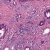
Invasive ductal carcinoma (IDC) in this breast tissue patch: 1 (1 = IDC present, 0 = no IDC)